Question: I'm currently working on making an interface where I have image links that lean towards the mouse cursor. This is more for fun than as a serious project, but nevertheless the information I'm learning from it will be useful in the future. Right now I have several variables setup...
- - - = the calculated number will be added to the 'style.top' and 'style.left' of the link'''
calcx = diffx - spacex
calcy = diffy - spacey
link.style.top = calcx
link.style.top = calcy
'''
If I set 'spacex/y = 0' the link is centered on the cursor
If I set 'spacex/y = diffx/y' the link is set to its normal position
My goal is to have a link that leans slightly towards the cursor (maybe at max 40px from the original position) and
as the cursor gets closer to the link, the link will slowly return to its original position.
When the cursor gets within, let's say, 100px the link should (smoothly) jump towards the cursor as if to say "pick me!"

I need a way to write this as a javascript equation. I haven't taken algebra in awhile and I'm pretty sure we didn't go over anything that looked like this exactly. I'm guessing it has an exponent and a conditional in there somewhere, but I'm not quite sure. If your able to figure this out, I'd be really thankful (not to mention impressed).
for your help!
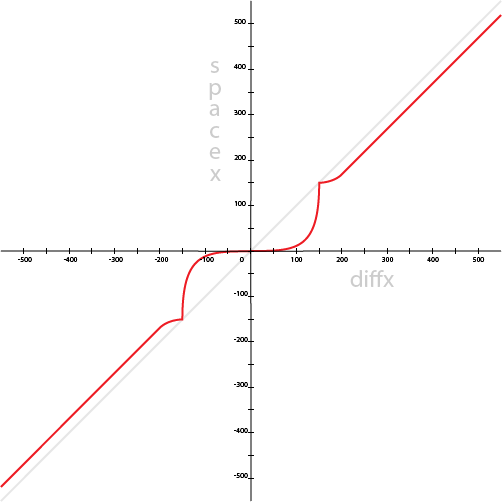
Answer: You'll definitely want a piecewise function here (the "conditional" you spoke of). The middle section appears to be an odd-powered polynomial of the form y = Ax^3 or y = Ax^5 for some small value of A (chosen to make y = 150 when x = 150). The curve appears to be essentially linear for |x| >= 200, that is y = x + B for x >= 200 and y = x - B for x <= -200. The transitions between 150 <= |x| <= 200 seem a little trickier, like a shifted exponential or quadratic. But you might start with this (pseudo code):
'''
if (x < -150) {
y = x;
}
else if (x < 150) {
y = (1.0/22500.0) * pow(x, 3);
}
else { // x > 150
y = x;
}
'''
Note that this ignores the transitions between x = 150 and 200 and correspondingly assumes the constants B I mentioned above are zero. But it might get you started.
After looking at a plot of my function, I think a 5th order polynomial matches your desired shape more closely. In this case, the middle function will be 'y = (1.0/506250000.0) * pow(x,5)'. Results are below. By the way, the constant values are equivalent to 150^-2 for the cubic, and 150^-4 for the quintic function.